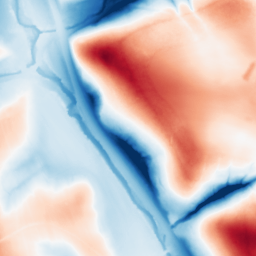
Category: multiscale
Decomposition family: dog_multiscale
Decomposition parameters: sigma_ratio: 2
n_scales: 6
base_sigma: 0.5
Upsampling method: bspline
Upsampling parameters: scale: 4
Upsampling scale: 4